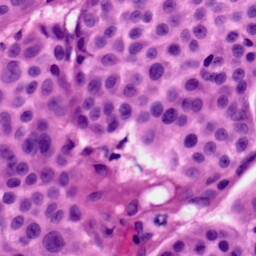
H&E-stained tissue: Skin